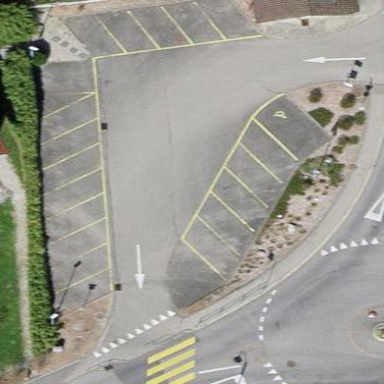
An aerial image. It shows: Parking area with asphalt surface.